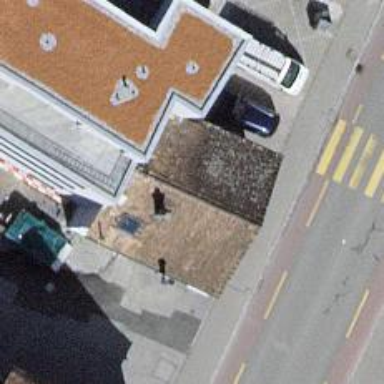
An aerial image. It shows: Fast food establishment.